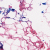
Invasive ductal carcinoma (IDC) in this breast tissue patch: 0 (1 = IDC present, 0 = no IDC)